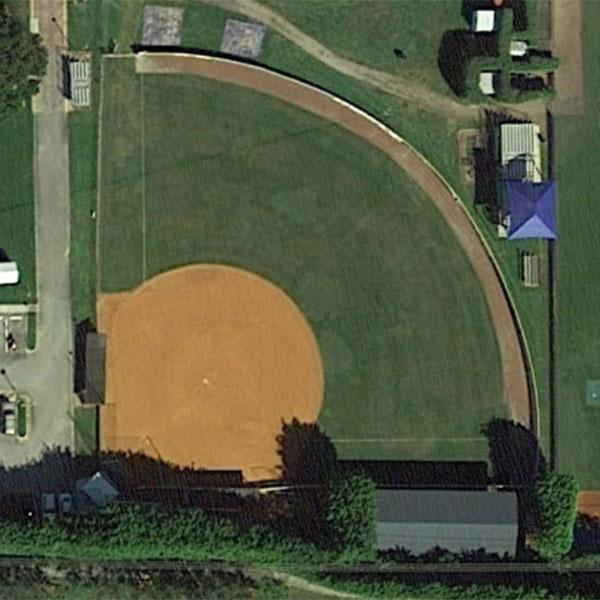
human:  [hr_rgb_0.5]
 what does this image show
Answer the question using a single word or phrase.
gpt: baseball diamond